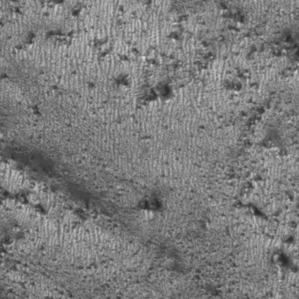
Label: frost